Question: I'm building a puzzle game, similar to Othello, and I'd like to build in a tutorial mode that helps the player learn the game. To do that, I need to detect horizontal, vertical, and diagonal lines of contiguous values (in this case, white or black) to show the player possible next moves they can make...

I'm building this in C++, but I'm really just interested in general strategies I can use to detect the lines using a 2D matrix (or 1D array if it simplifies things).
My current strategy is pretty straightforward, which makes me suspicious that it's the slowest way to do this...
'''
for y = 0 to 7
for x = 0 to 7
cell = find the first unoccupied cell (no color)
inspect the 8 surrounding cells to see if they contain a color
if so, trace the cells in that direction to see if it forms a line of at least 3 contiguous colors
if so, store the coords of those cells in a list of detected lines
'''
Other ideas?
Thanks in advance for your wisdom!
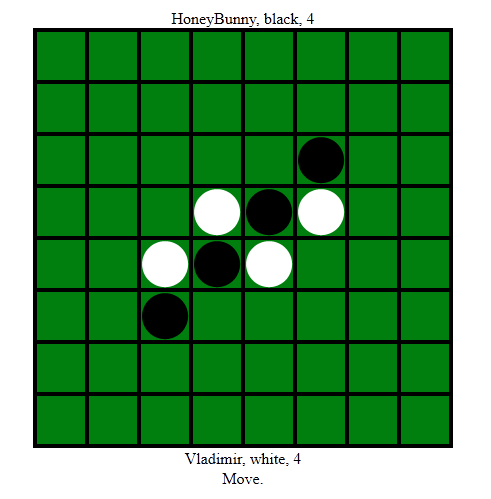
Answer: <URL> can be helpful.